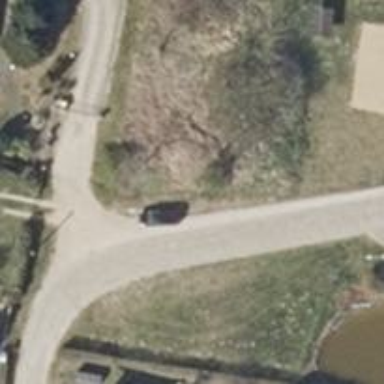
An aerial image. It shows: Residential road.